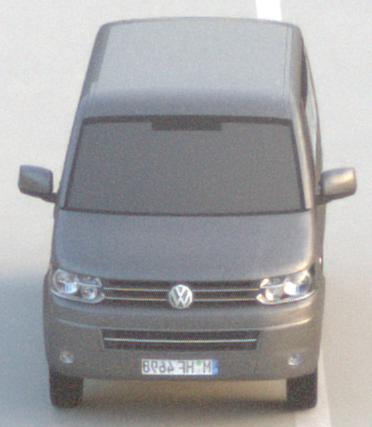
Make: VW Commercial Vehicles (Nutzfahrzeuge)
Model: T5 Multivan 2.0
Detailed model: T5 Multivan
Model produced from: 2009/09
Model produced until: 2013/06
Doors: 4
Color: gray
Road condition: dry road
Daytime: sunrise or sunset
Contrast: low contrast